Question: I am having trouble with arrayformula.
I have some data at Col A & B, SUMIF($A$2:$A2,"ABC",$B$2:$B2) works perfectly fine, but I'd like to use arrayformula so I don't have to drag down the formula.
But using ArrayFormula(SUMIF($A$2:$A2,$C$1,$B$2:$B2)) doesn't do anything at all, is there any way I can make it work? I have no idea how.

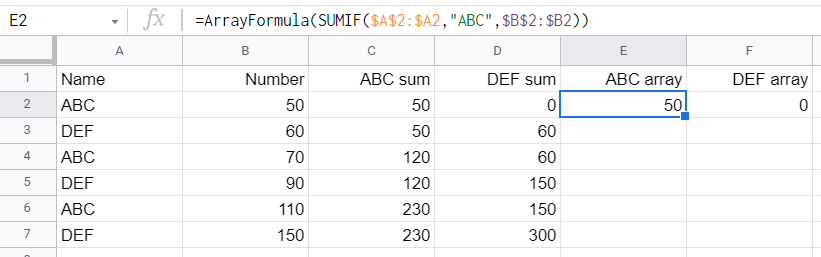
Answer: Here is another option (say, in E2):
'=ArrayFormula(IF(A2:A="",,SUMIF(ROW(A2:A)*IF(A2:A="ABC",1,9^9),"<="&ROW(A2:A),B2:B)))'
'IF(A2:A="",,' means "If a row in A2:A is blank, do nothing for that row."
'ROW(A2:A)*IF(A2:A="ABC",1,9^9)' will create a number based on the row number at each row: the row number itself multiplied by 1 for rows matching "ABC" (resulting in the row number again, since anything times 1 is itself) or multiplied by '9^9' (i.e., some enormous number, which will be the result of for all rows that are "ABC").
This will be matched against the condition '"<="&ROW(A2:A)'. So only rows at or before "each row" that matched "ABC" will deliver results.